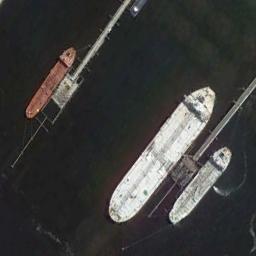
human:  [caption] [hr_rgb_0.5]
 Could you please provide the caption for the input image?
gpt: There are three ships in the black water on the shore .

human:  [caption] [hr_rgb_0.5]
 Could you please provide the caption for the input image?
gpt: Two white and one orange tanker docked at the dock .

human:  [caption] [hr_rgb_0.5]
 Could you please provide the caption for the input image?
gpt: There are several ships at sea .

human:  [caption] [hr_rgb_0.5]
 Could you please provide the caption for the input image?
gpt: Several ships of different sizes and colors are docked at the dock and the water is deep blue .

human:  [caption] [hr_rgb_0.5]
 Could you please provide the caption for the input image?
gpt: There are two white ships and a red ship at the harbor .